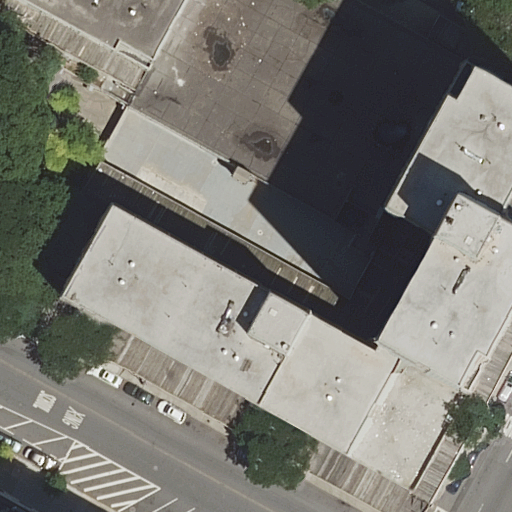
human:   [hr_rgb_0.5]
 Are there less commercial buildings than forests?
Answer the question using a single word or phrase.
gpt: no

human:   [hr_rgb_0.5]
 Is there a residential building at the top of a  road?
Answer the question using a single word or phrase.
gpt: yes

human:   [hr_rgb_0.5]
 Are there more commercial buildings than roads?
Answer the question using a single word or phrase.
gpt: no

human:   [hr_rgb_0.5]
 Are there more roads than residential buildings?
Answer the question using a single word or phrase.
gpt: yes

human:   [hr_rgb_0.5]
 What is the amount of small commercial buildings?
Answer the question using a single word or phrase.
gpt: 0

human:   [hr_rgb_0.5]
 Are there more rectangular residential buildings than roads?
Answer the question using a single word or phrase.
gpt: no

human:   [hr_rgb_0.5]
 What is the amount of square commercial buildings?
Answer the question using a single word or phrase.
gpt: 0

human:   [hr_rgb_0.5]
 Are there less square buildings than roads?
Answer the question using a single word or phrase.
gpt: yes

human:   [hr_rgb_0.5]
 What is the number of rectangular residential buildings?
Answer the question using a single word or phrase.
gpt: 2

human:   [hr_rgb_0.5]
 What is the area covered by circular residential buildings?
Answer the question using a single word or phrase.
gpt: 0m2

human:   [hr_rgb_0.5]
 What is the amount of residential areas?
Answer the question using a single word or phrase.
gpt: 0

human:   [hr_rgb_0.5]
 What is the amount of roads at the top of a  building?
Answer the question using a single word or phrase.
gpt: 5

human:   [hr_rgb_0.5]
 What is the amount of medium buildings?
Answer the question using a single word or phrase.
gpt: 2

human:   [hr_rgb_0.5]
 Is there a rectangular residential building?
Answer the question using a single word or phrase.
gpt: yes

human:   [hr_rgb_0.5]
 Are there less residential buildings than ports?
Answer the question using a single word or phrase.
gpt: no

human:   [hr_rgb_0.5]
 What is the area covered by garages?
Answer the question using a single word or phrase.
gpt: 0m2

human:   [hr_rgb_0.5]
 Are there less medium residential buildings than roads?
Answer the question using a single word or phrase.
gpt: yes

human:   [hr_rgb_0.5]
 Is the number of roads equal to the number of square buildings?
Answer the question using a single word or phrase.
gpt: no

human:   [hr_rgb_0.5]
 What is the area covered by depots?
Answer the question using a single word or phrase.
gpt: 0m2

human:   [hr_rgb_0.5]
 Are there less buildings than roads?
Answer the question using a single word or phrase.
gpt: no

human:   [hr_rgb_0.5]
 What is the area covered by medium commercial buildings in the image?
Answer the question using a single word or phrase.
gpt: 0m2

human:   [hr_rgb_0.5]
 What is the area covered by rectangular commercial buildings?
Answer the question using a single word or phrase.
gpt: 0m2

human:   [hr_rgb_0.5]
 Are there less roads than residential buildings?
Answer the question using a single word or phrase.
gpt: no

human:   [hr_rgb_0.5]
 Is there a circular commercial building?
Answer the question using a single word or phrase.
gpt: no

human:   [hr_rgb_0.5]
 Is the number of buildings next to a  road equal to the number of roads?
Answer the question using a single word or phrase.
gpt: yes

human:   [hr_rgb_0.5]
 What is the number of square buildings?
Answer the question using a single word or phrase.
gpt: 0

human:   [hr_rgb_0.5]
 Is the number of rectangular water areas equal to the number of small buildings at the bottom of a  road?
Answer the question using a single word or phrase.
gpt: yes

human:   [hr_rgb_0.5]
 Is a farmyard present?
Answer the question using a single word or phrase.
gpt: no

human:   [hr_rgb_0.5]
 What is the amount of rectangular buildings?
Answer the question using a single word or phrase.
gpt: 3

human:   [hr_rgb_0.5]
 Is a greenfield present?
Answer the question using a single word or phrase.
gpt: no

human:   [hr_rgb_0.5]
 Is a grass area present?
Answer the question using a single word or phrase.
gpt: no

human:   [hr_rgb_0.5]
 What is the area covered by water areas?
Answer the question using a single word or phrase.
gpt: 0m2

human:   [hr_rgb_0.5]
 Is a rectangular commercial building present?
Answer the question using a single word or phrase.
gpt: no

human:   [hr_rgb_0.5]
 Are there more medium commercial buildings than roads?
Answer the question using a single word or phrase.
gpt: no

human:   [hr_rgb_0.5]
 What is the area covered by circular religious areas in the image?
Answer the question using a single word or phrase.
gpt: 0m2

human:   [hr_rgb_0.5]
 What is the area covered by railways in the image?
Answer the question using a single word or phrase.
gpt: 0m2